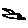
Label: bird